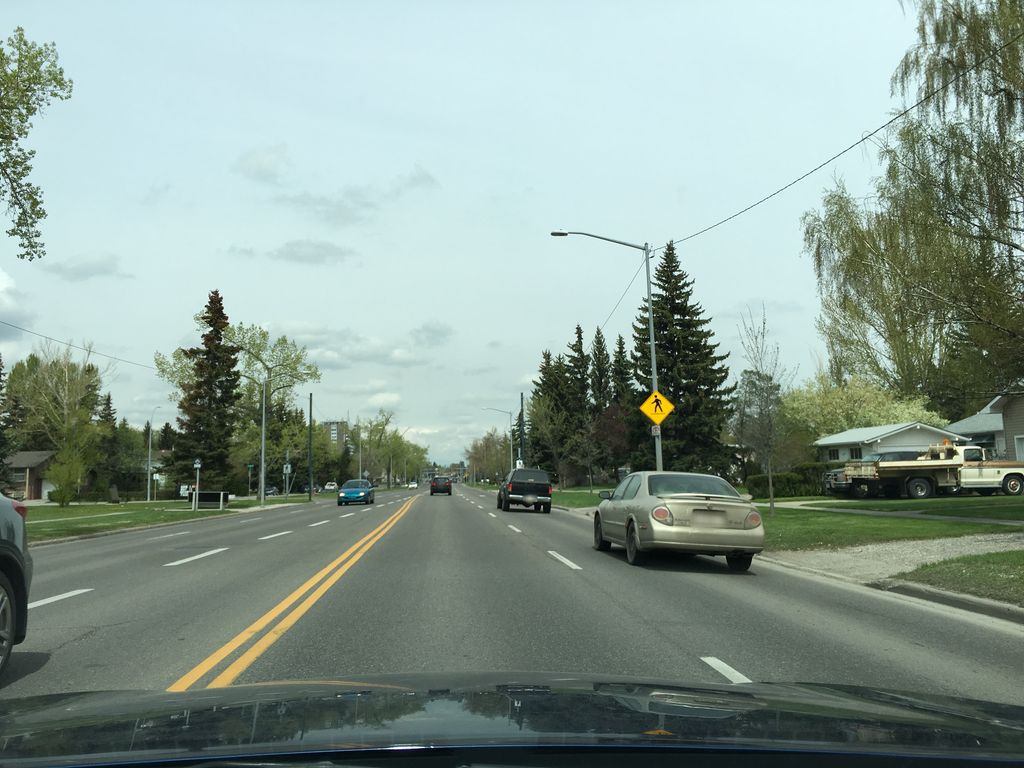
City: calgary